Question: I'm working on e-commerce project which show several products. So i had to make separate class that has the main components of the product to call it several time inside a list builder.
The image below shows that the user can press on + or - button to change the value of the inside text but this doesn't set state of the text value because this separate class doesn't extend stateful widget.
So my question is, how to set state the value of the text on the screen?

Edit: this is the code which shows the function. I need to change the value of the inside text when i press on the buttons
'''
Widget productCard(String img_link, String title, String details, String price) {
'''
int quantityOrdered = 0;
return Container(
'''
child: Column(
children: <Widget>[
Row(
mainAxisAlignment: MainAxisAlignment.start,
crossAxisAlignment: CrossAxisAlignment.start,
children: <Widget>[
ClipRRect(
borderRadius: BorderRadius.circular(50),
child: Image( image: NetworkImage(img_link, ),
height: 200,
width: 200,
),
),
Column(
crossAxisAlignment: CrossAxisAlignment.start,
children: <Widget>[
Container(padding: EdgeInsets.only(left: 8, bottom: 5),child: Text(title, style: TextStyle(fontSize: 22, fontWeight: FontWeight.bold),)),
Container(
padding: EdgeInsets.only(left: 8, bottom: 5),
width:150,
child: Text(details, style: TextStyle(fontSize: 18), softWrap: true, overflow: TextOverflow.clip,)
),
Container(padding: EdgeInsets.only(left: 8, bottom: 5),child: Text(price+"\$", style: TextStyle(fontSize: 22, fontWeight: FontWeight.bold, color: Colors.red)))
]
)
],
),
// + / - Button
Container(
padding: EdgeInsets.only(bottom: 5),
decoration: BoxDecoration(
borderRadius: BorderRadius.circular(10),
),
width: 250,
height: 35,
child: Row(
children: <Widget>[
Expanded(
child: RaisedButton(
child: Text("-", style: TextStyle(fontSize: 20, color: Colors.white),),
shape: RoundedRectangleBorder(borderRadius: BorderRadius.only( bottomLeft: Radius.circular(10),topLeft: Radius.circular(10) )),
materialTapTargetSize: MaterialTapTargetSize.shrinkWrap,
color: Color.fromRGBO(45,182,169, 1),
elevation: 1,
onPressed: (){
quantityOrdered--;
},
)
),
Row(
mainAxisAlignment: MainAxisAlignment.center,
crossAxisAlignment: CrossAxisAlignment.center,
children: <Widget>[
Container(
color: Color.fromRGBO(45,182,169, 0.85),
height: double.infinity,
width: 50,
child: Center(
child: Text(
"0",
style: TextStyle(
color: Colors.white,
),
textAlign: TextAlign.center,
),
),
),
],
),
Expanded(
child: RaisedButton(
child: Text("+", style: TextStyle(fontSize: 20, color: Colors.white),),
shape: RoundedRectangleBorder(borderRadius: BorderRadius.only( bottomRight: Radius.circular(10),topRight: Radius.circular(10) )),
materialTapTargetSize: MaterialTapTargetSize.shrinkWrap,
color: Color.fromRGBO(45,182,169, 1),
elevation: 1,
onPressed: (){
quantityOrdered++;
},
)
)
],
),
),
// Order Button
Container(
width: 150,
child: RaisedButton(
child: Text("Add to cart", style: TextStyle(fontSize: 22, color: Colors.white),),
shape: RoundedRectangleBorder(borderRadius: BorderRadius.only( bottomLeft: Radius.circular(10),topLeft: Radius.circular(10),
bottomRight: Radius.circular(10), topRight: Radius.circular(10))),
materialTapTargetSize: MaterialTapTargetSize.shrinkWrap,
color: Color.fromRGBO(45,182,169, 1),
onPressed: (){},
),
)
],
),
'''
);
}
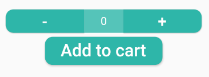
Answer: If I understand what you're saying correctly, you press a button in the UI and want a variable in a separate class to update. I recommend checking out various state management techniques.
The easiest for your case in my opinion would be using <URL>.
Alternatively, you could call 'ClassName.variableName = xyz' from your UI, although, in that case I recommend using a setter or method to set that for you (so you can keep your instance variables private).
PS I'm a Flutter noob myself, so I could be way offbase :) Good luck!
UPDATE =>
Here is an example where I have UI that returns a widget tree through a method from a completely separate class called 'myWidget()'. Inside the widgets that are returned there is a 'FlatButton' that has an 'onPressed', this is used to update the value variable in the class ('value++;'). It also calls 'reload()' which is something I passed it from the UI. This reload method calls 'setState' in the UI after the class has variable ('value') has been updated. This calls a UI rebuild which then forces it to take the new value from the class. I tried it and pressing the button updates the text on the button ('value') every time you press it. Here is the code:
UI:
'''
import 'package:flutter/material.dart';
import 'logic.dart';
class Stack2 extends StatefulWidget {
@override
_Stack2State createState() => _Stack2State();
}
class _Stack2State extends State<Stack2> {
Logic myLogic = Logic();
void reload() {
setState(() {});
}
@override
Widget build(BuildContext context) {
return Scaffold(
backgroundColor: Colors.lightBlueAccent,
body: myLogic.myWidget(reload),
);
}
}
'''
Logic Class:
'''
import 'package:flutter/material.dart';
class Logic {
int value = 0;
Center myWidget(Function reload) {
return Center(
child: FlatButton(
onPressed: () {
value++;
reload();
},
child: Text(value.toString())),
);
}
}
'''
Let me know if this helps!